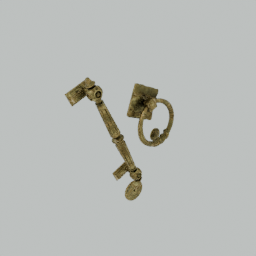
Label: mechanical